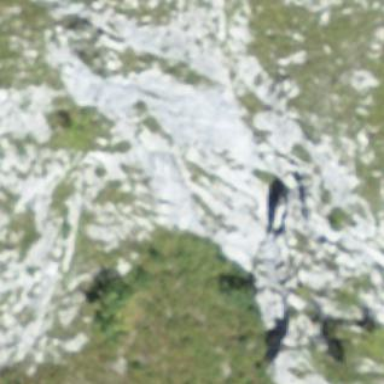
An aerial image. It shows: Landscape of bare rock.